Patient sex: M
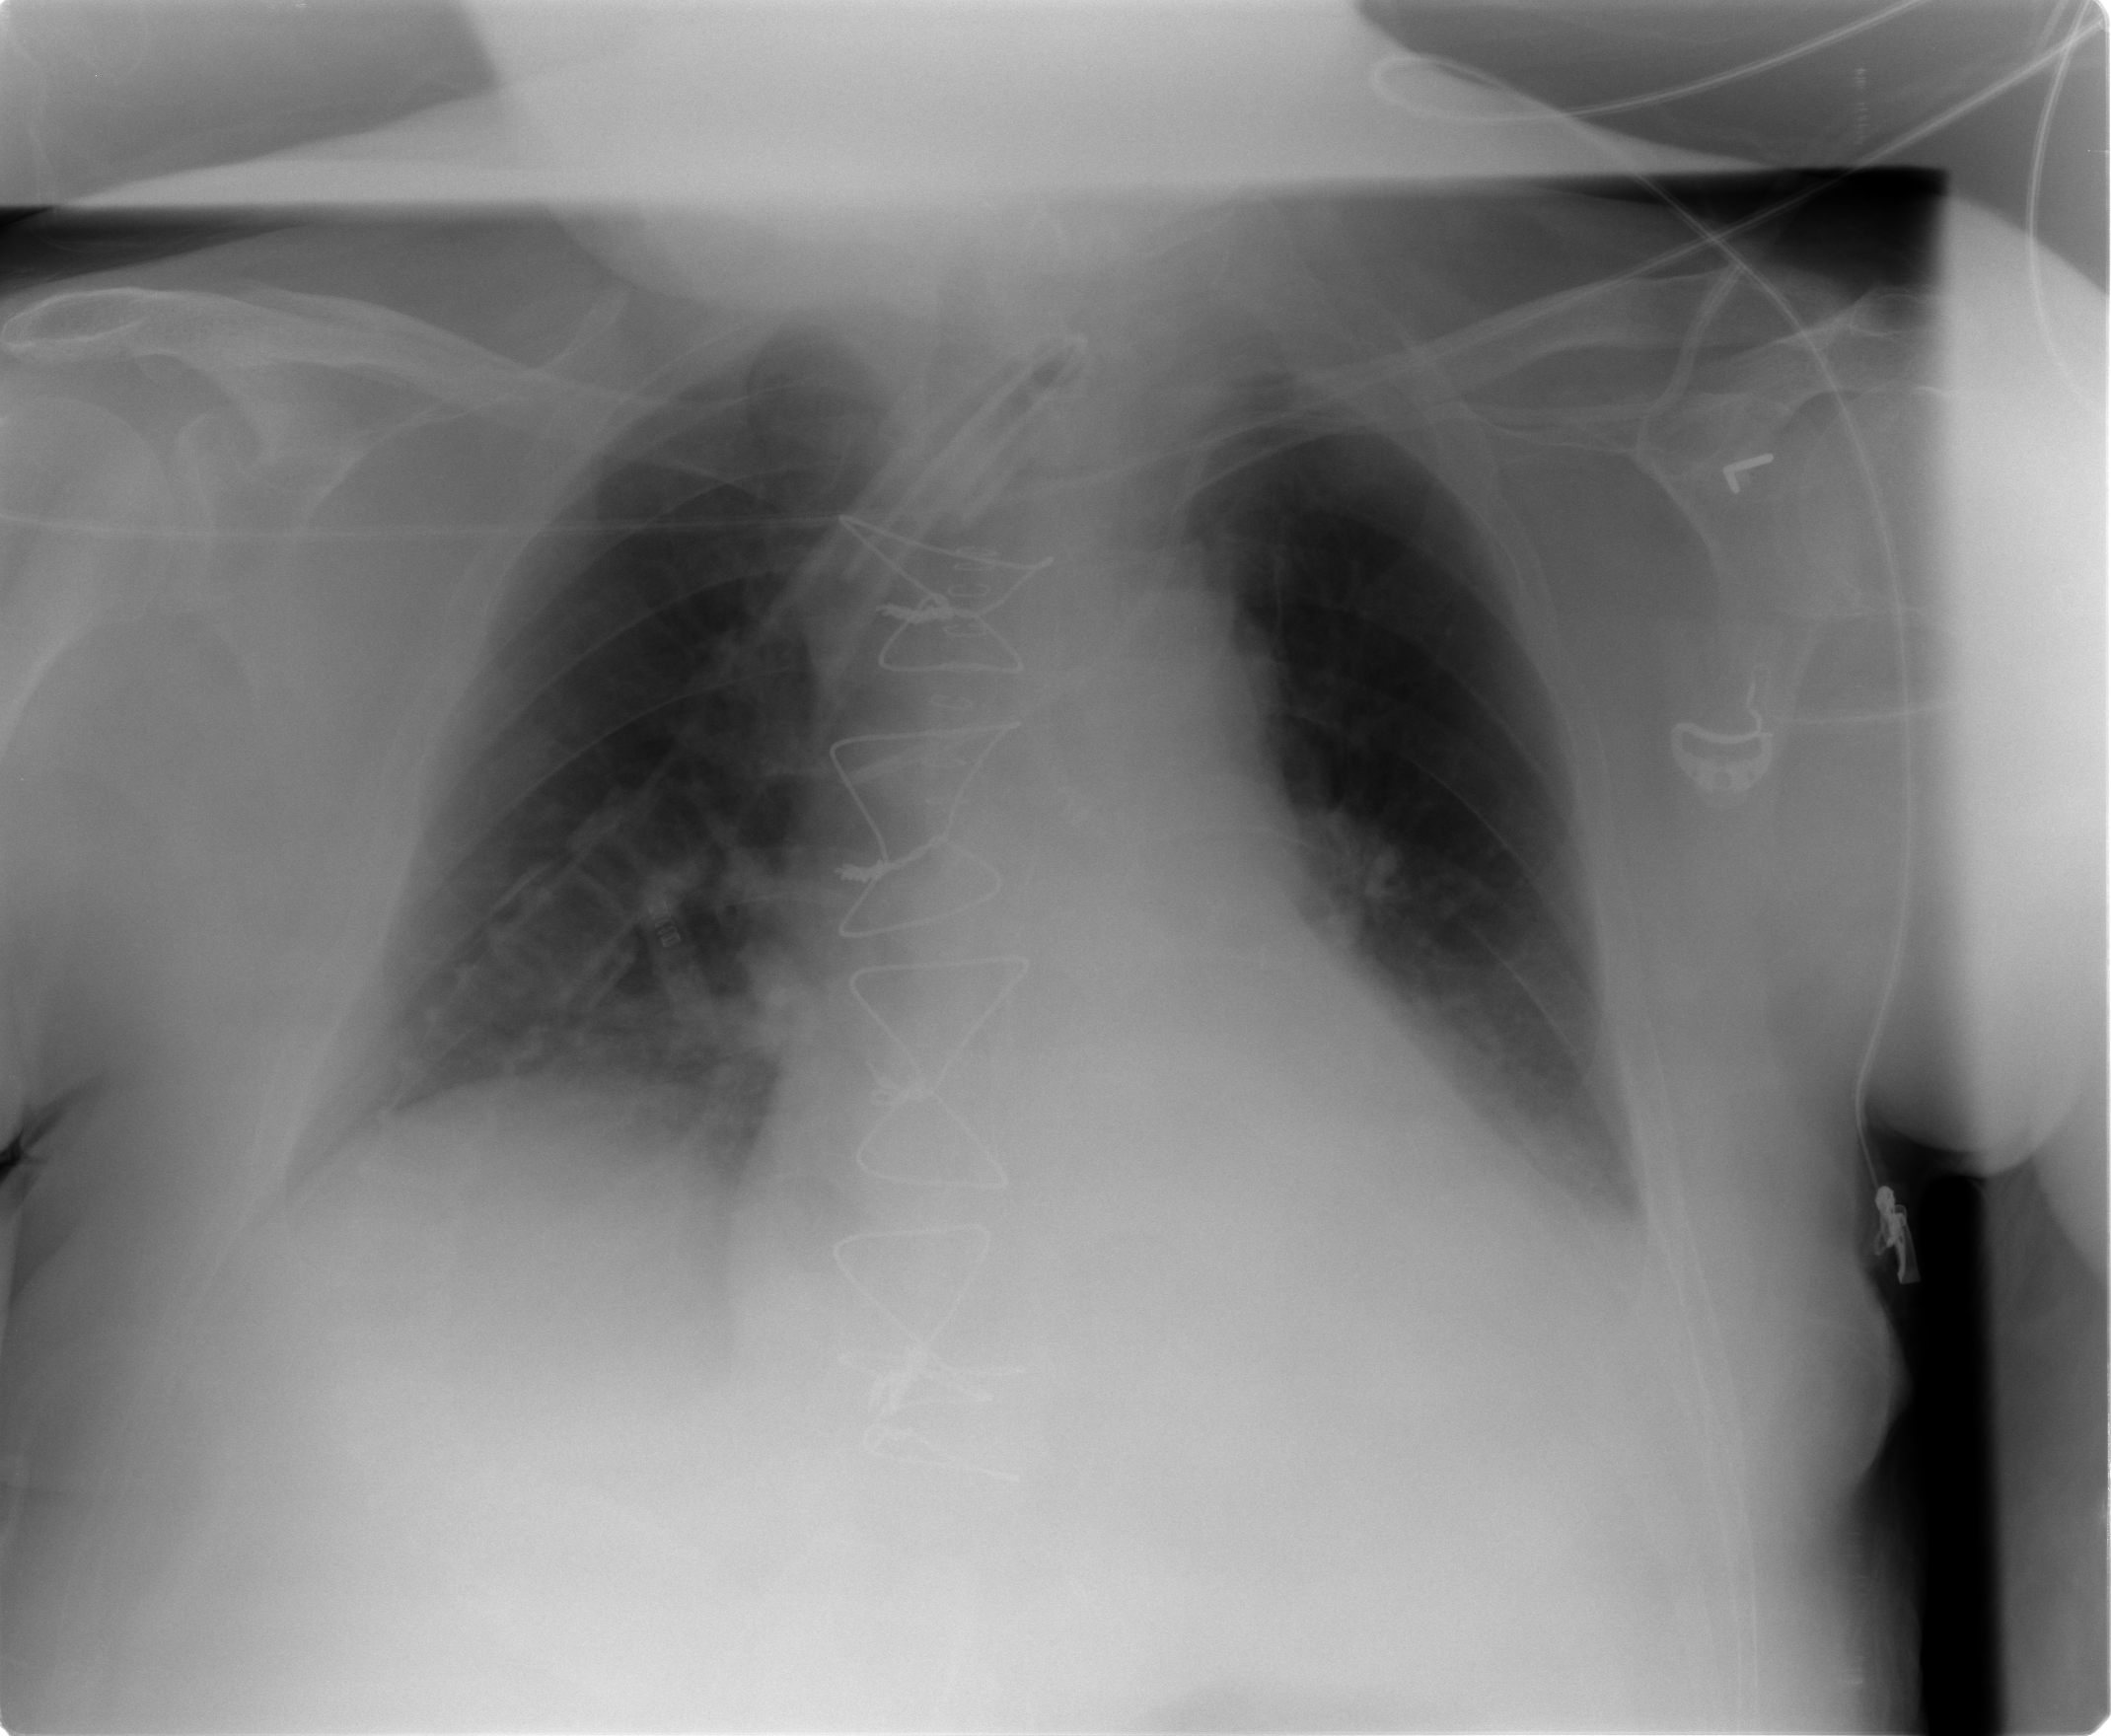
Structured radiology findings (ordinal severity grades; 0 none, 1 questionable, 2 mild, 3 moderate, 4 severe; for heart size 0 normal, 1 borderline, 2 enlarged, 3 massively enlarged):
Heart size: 2
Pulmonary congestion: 0
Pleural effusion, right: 0
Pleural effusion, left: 2
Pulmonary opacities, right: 0
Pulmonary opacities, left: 0
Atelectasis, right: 2
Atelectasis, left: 2